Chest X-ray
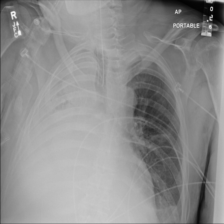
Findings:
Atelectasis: negative
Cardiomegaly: negative
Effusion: negative
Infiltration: negative
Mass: negative
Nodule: negative
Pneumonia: negative
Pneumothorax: negative
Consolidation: positive
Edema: negative
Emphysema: negative
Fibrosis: negative
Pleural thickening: negative
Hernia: negative